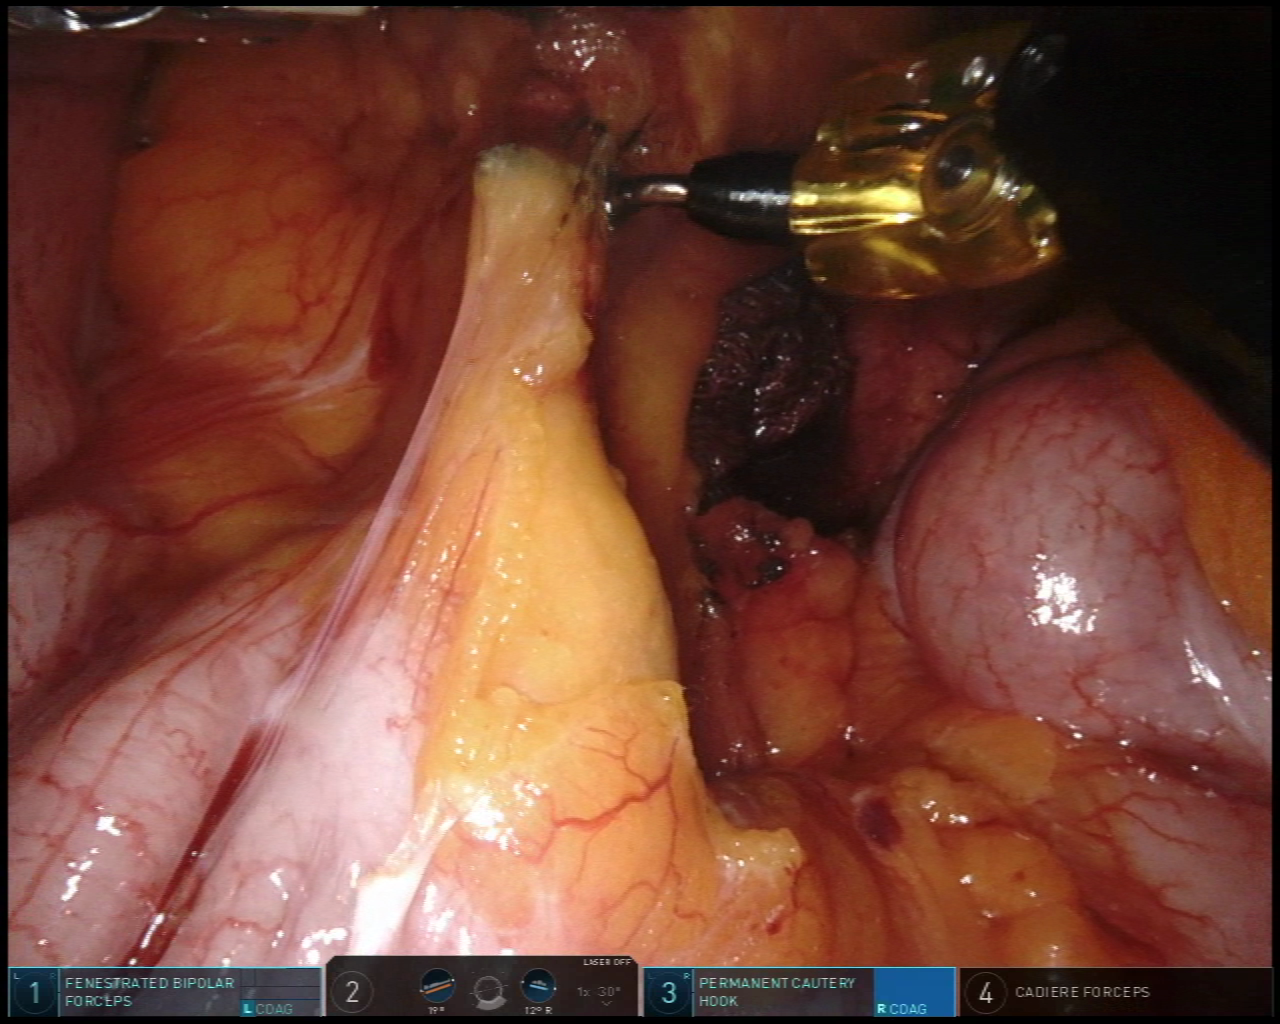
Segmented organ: colon
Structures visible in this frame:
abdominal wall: no
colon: yes
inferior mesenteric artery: no
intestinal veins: no
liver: no
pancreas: no
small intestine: no
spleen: no
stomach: no
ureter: no
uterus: no
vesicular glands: no